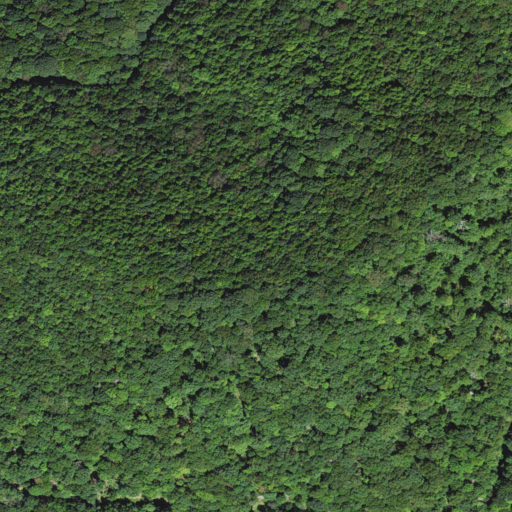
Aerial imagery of mountain in North Carolina named Angel Mountain containing deciduous forest and mixed forest